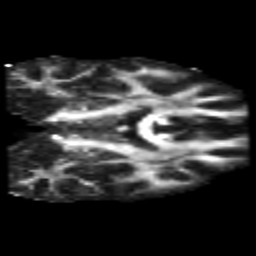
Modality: FA
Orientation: coronal
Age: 38
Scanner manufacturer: philips
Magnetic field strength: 3 T
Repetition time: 8.547 s
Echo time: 0.1273 s